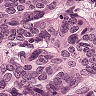
Metastatic tissue present: yes